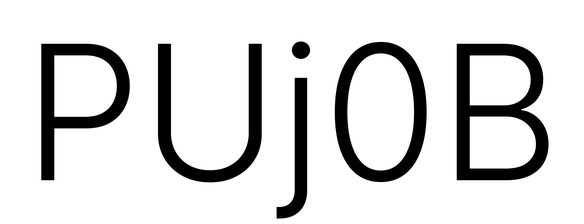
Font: Inter_Light